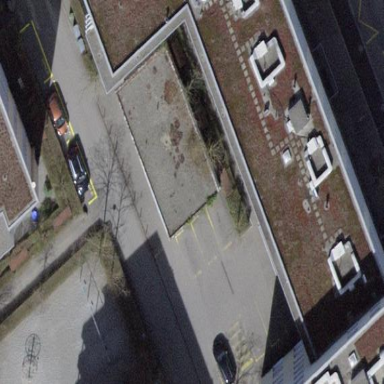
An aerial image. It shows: View of roof of building.